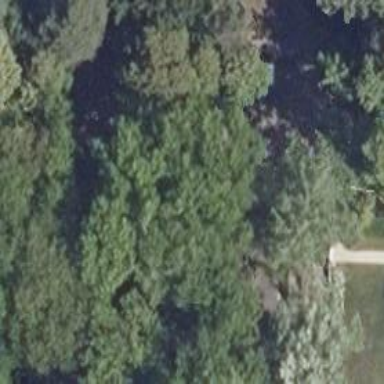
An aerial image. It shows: Single tag "natural: tree."